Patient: sex F, age 67
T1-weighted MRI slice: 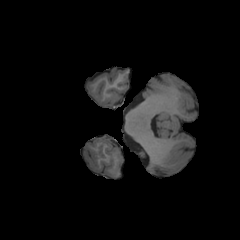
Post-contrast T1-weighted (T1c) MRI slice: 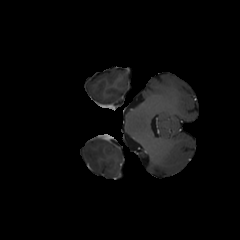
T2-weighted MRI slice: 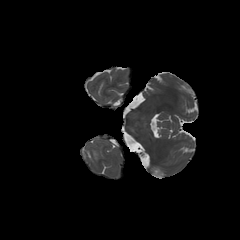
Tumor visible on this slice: yes
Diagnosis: Glioblastoma, IDH-wildtype
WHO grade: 4